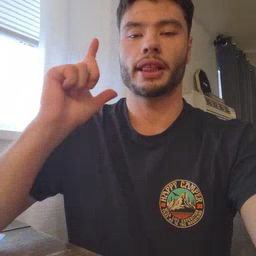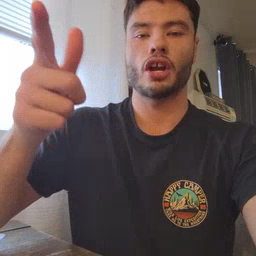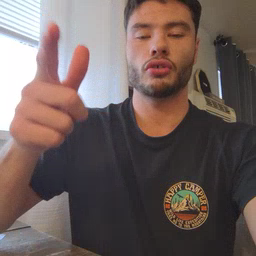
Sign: later